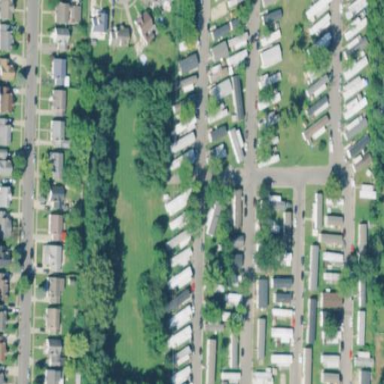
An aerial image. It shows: Caravan site for tourism.